A bearing vibration time series has been folded into this square grayscale image, one row per segment of consecutive samples. Based on the visible evidence, which condition applies: normal, inner_race, outer_race, ball?
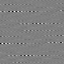
Answer: outer_race